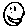
Label: smiley face